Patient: sex M, age 43
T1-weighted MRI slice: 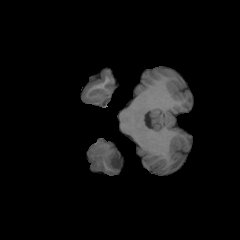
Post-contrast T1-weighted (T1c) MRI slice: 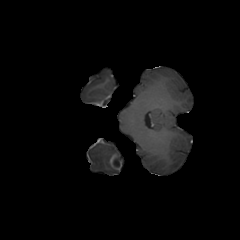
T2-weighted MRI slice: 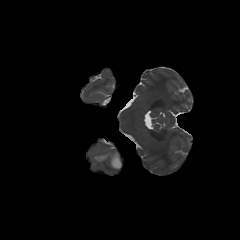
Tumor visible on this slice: yes
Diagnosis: Glioblastoma, IDH-wildtype
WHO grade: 4